Field crop: maize
Growth stage: 2
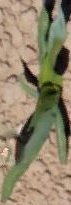
Species: maize